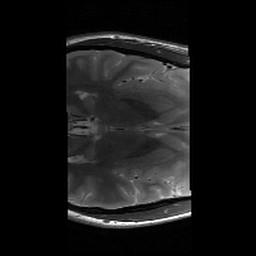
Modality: T2w
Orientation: axial
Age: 22
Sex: female
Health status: healthy
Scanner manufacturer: siemens
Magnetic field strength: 3 T
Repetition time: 6 s
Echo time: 0.064 s